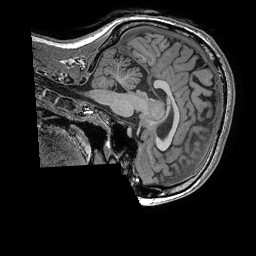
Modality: T1w
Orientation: sagittal
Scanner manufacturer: ge
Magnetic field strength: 3 T
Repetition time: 0.008184 s
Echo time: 0.003192 s